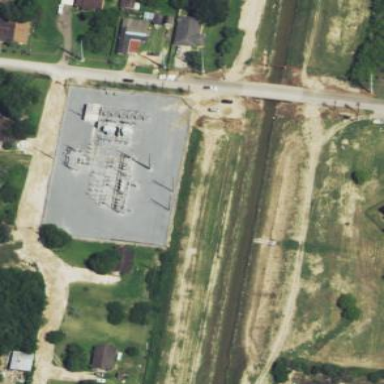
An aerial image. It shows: There is distribution substation enclosed by fence.